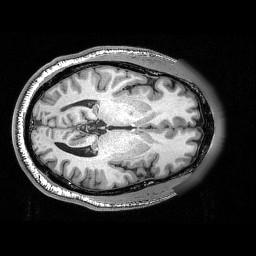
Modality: T1w
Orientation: axial
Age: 50
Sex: male
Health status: ill
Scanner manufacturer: siemens
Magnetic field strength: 3 T
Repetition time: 0.0025 s
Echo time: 0.00336 s